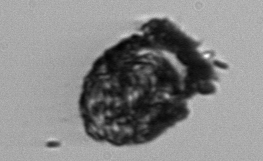
Label: Stenosemella_pacifica